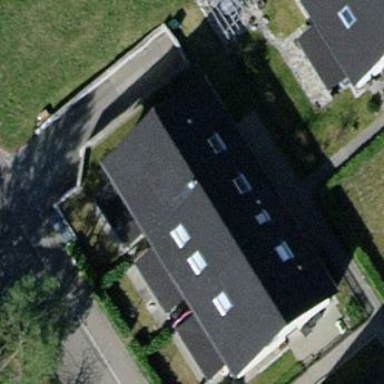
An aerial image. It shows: Terrace building with gabled roof.